Field crop: maize
Growth stage: 2
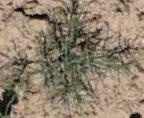
Species: salsola